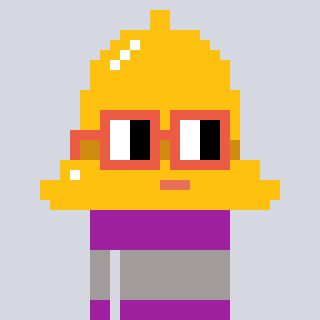
a pixel art character with square orange glasses, a bell-shaped head and a magenta-colored body on a cool background